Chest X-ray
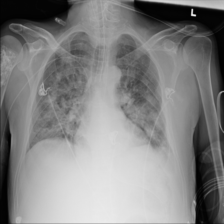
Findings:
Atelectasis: negative
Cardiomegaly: negative
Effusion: negative
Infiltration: positive
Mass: negative
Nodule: negative
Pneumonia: negative
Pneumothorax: negative
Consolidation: negative
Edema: positive
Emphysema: negative
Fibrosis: negative
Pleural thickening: negative
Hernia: negative